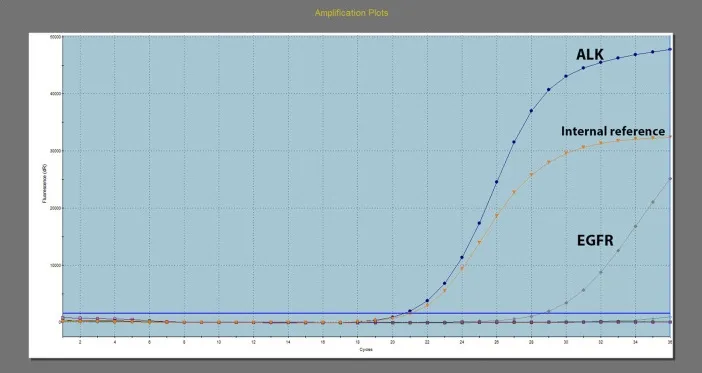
EGFR and ALK testing was performed by real-time polymerase chain reaction (PCR).
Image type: chart (chart)